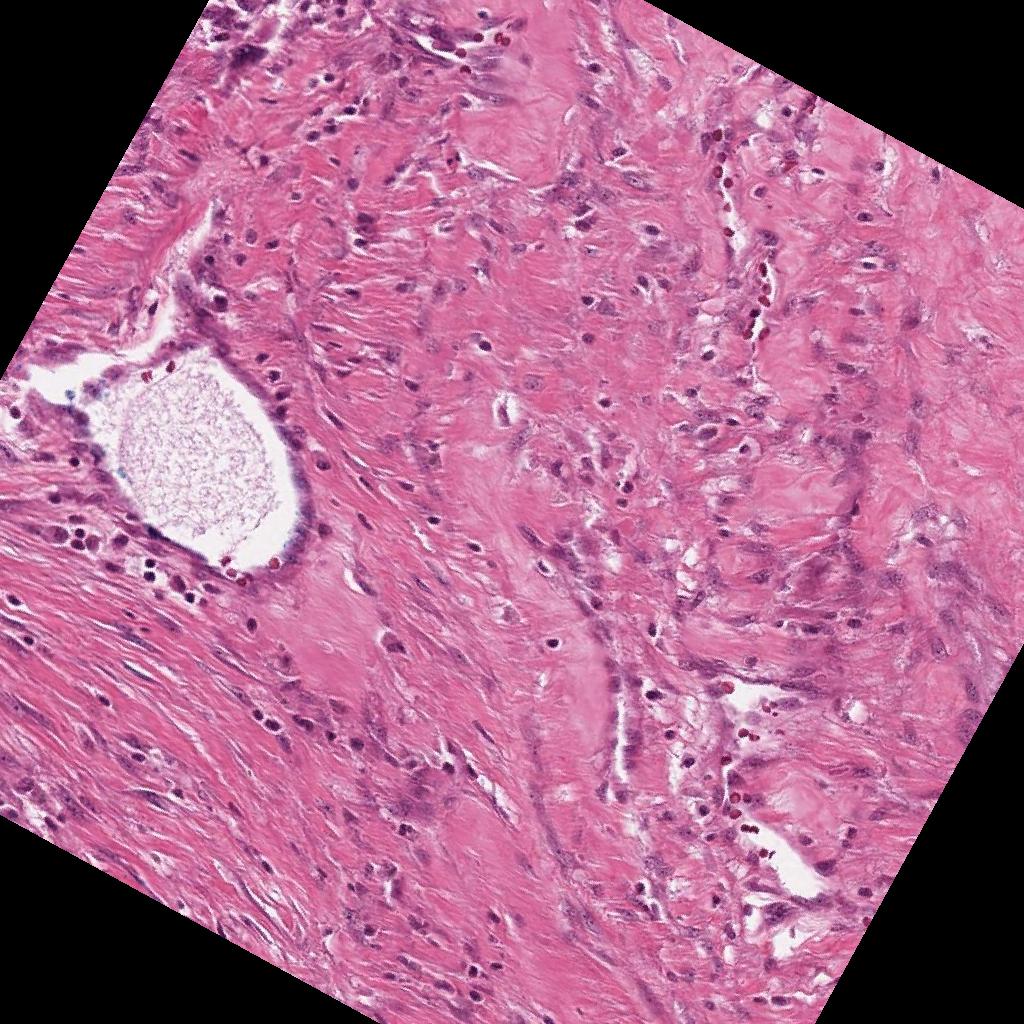
Label: Non-Tumor